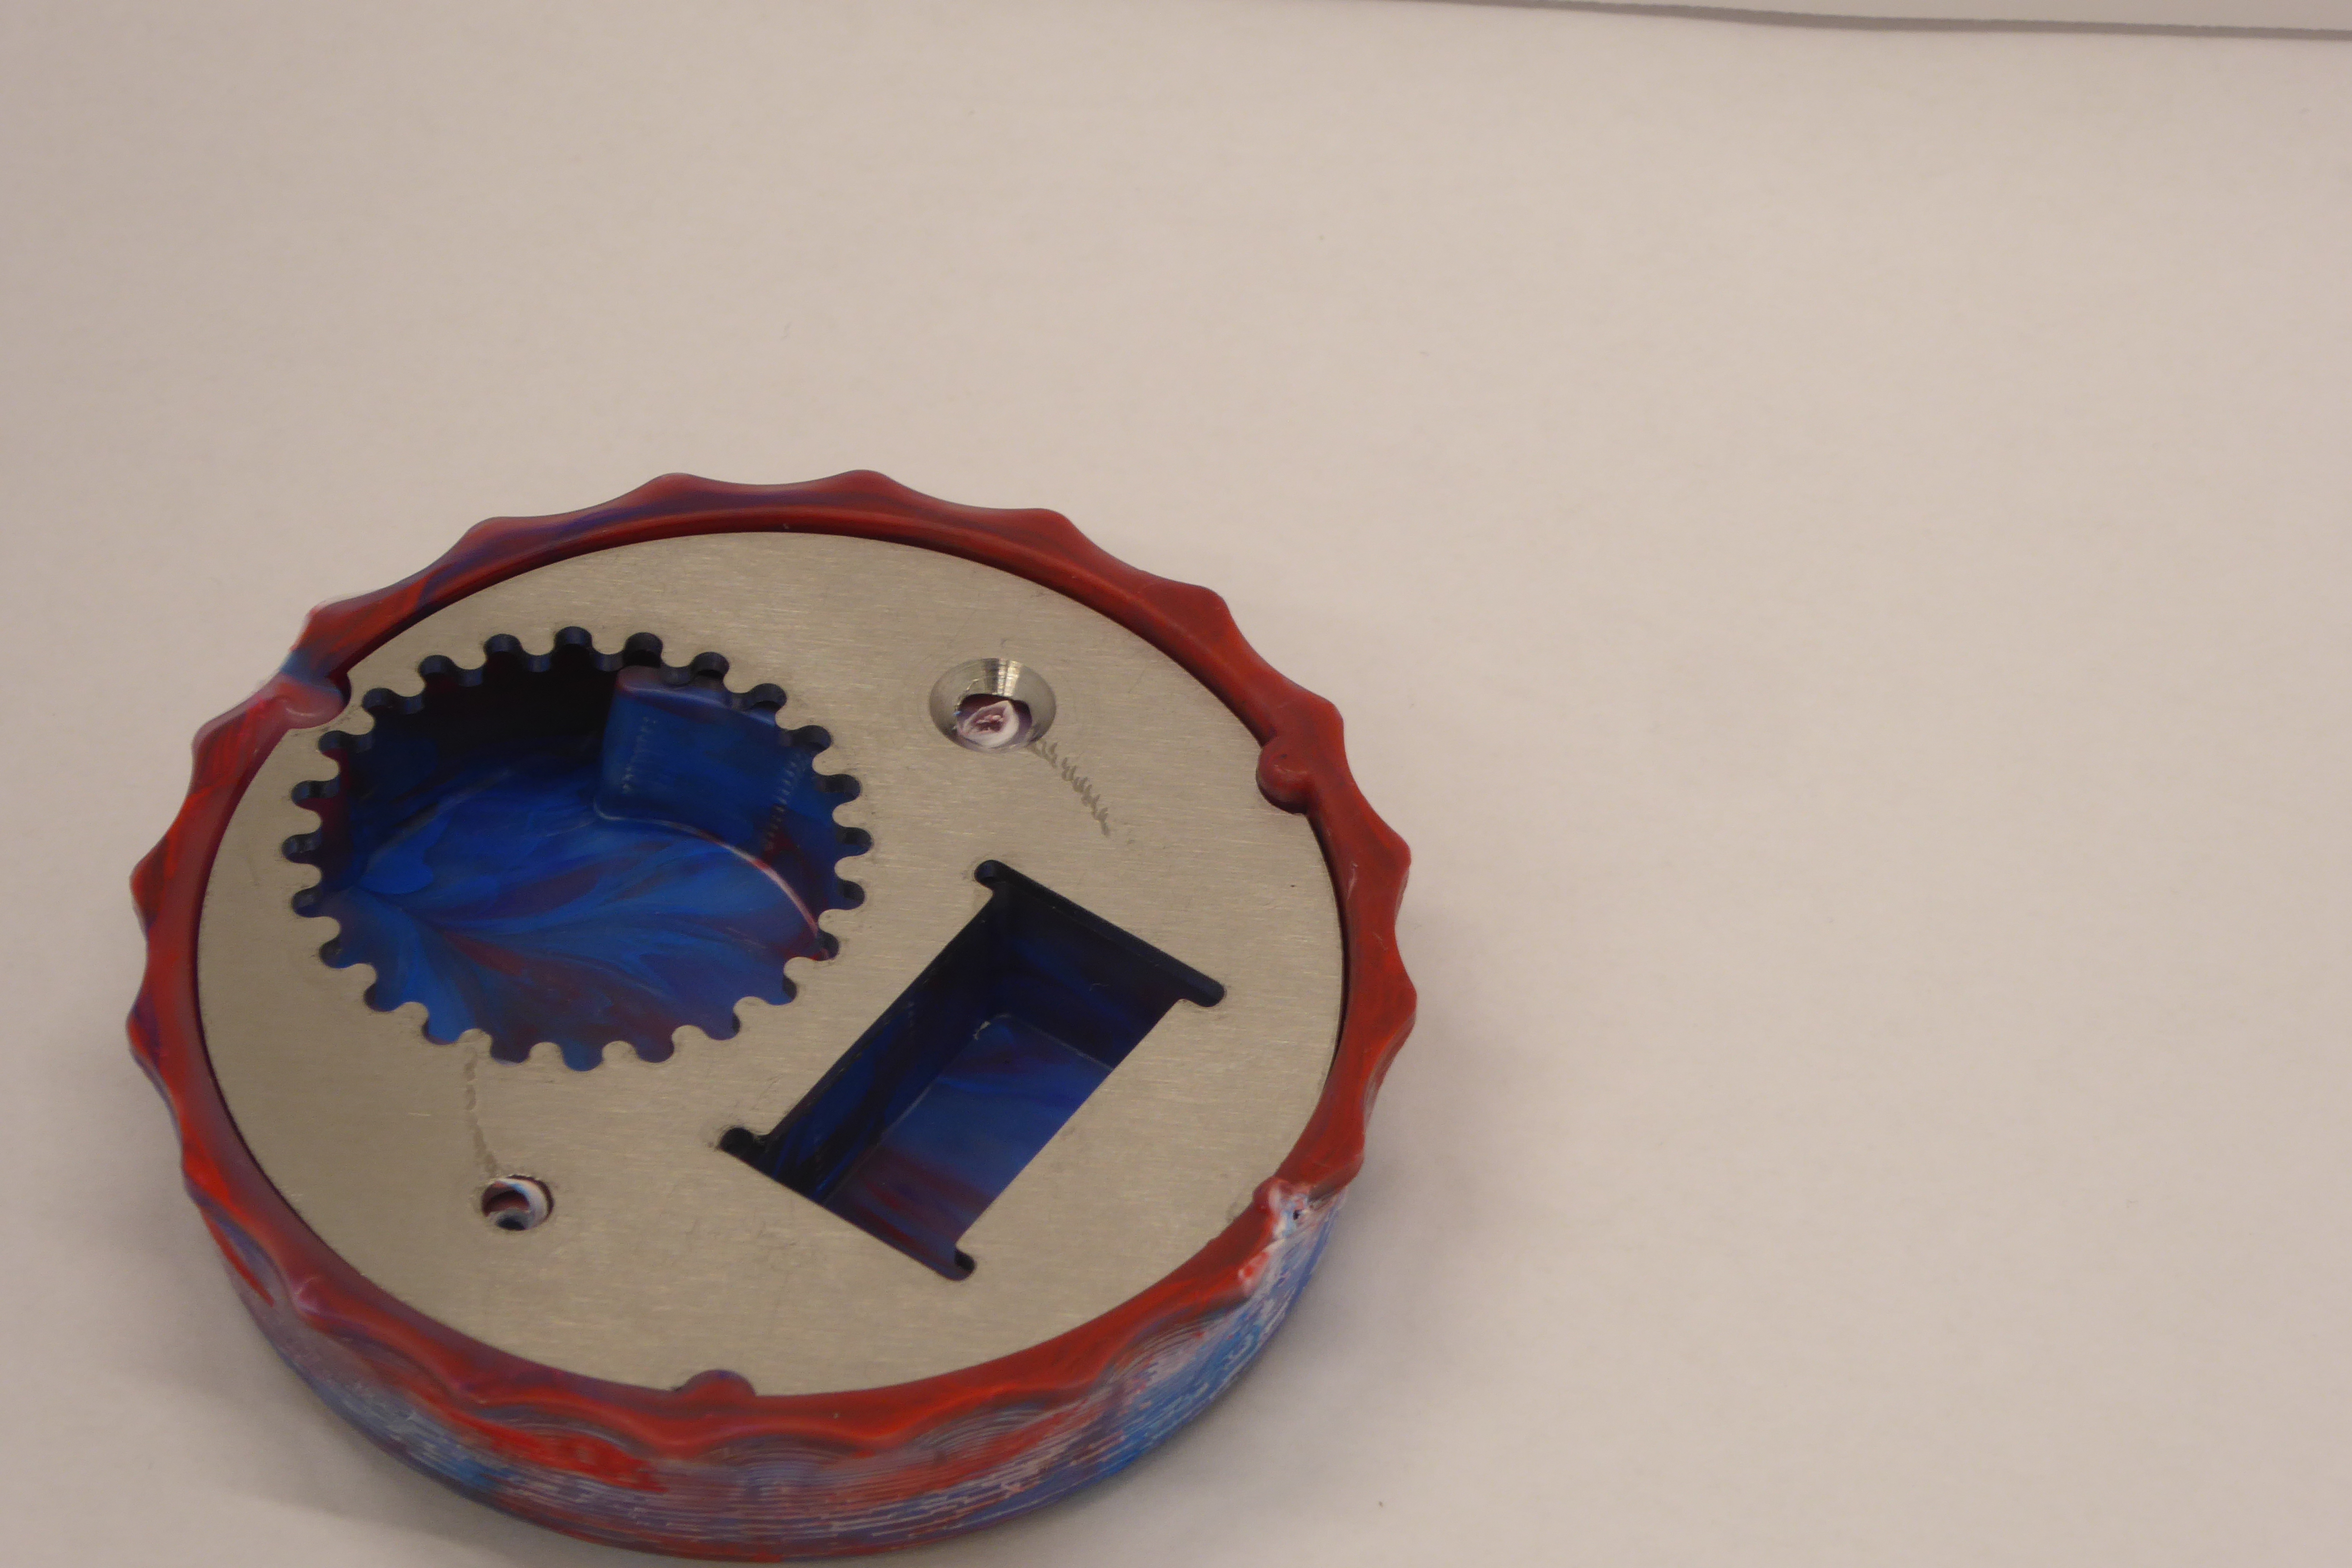
Label: Bottle Opener - Inlay